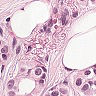
Metastatic tissue present: yes